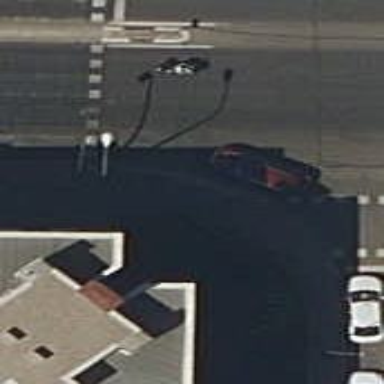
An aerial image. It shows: Sidewalk made of paving stones.